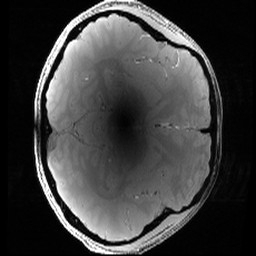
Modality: PDw
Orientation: axial
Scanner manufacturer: siemens
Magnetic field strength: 6.98 T
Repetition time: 2.16 s
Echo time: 0.00345 s